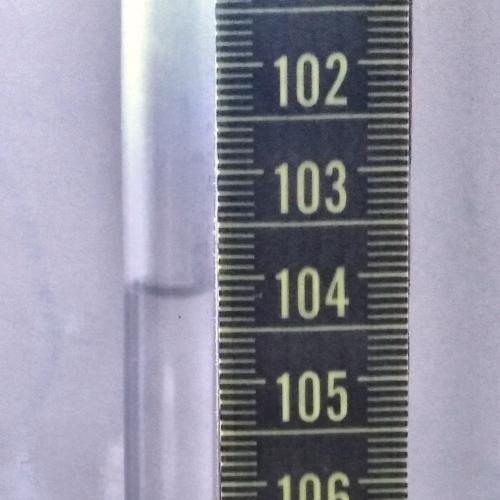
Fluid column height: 104.1 cm